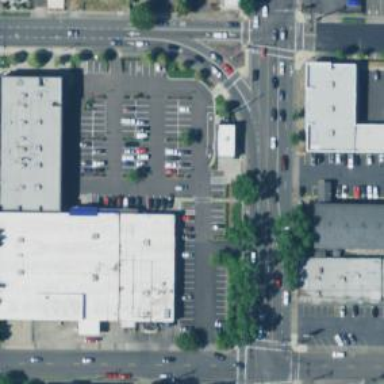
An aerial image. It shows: Supermarket.